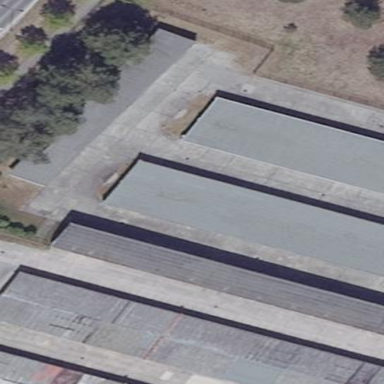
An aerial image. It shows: Group of garages.